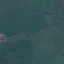
Land use / land cover: Pasture